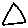
Label: triangle